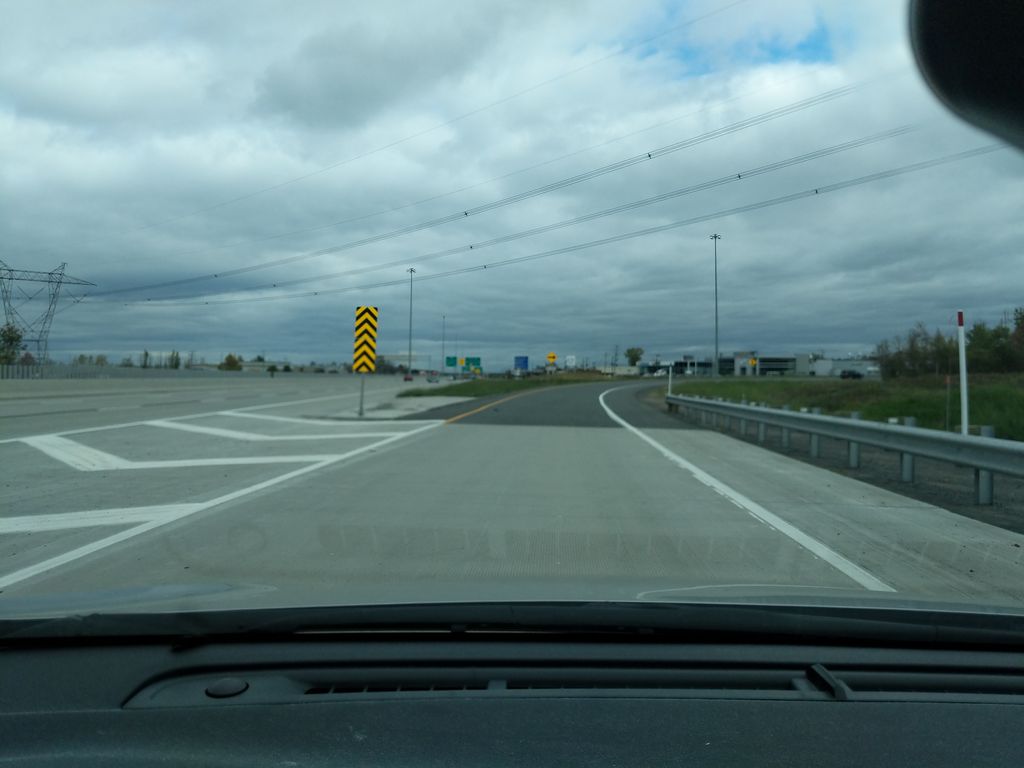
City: quebec_city